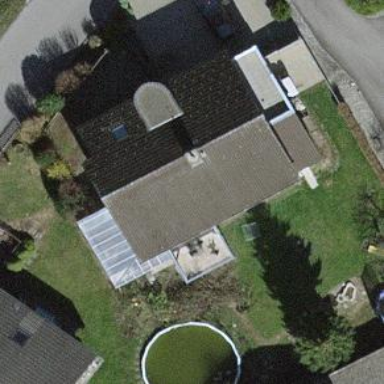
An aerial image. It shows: Detached building.